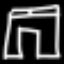
Label: pants